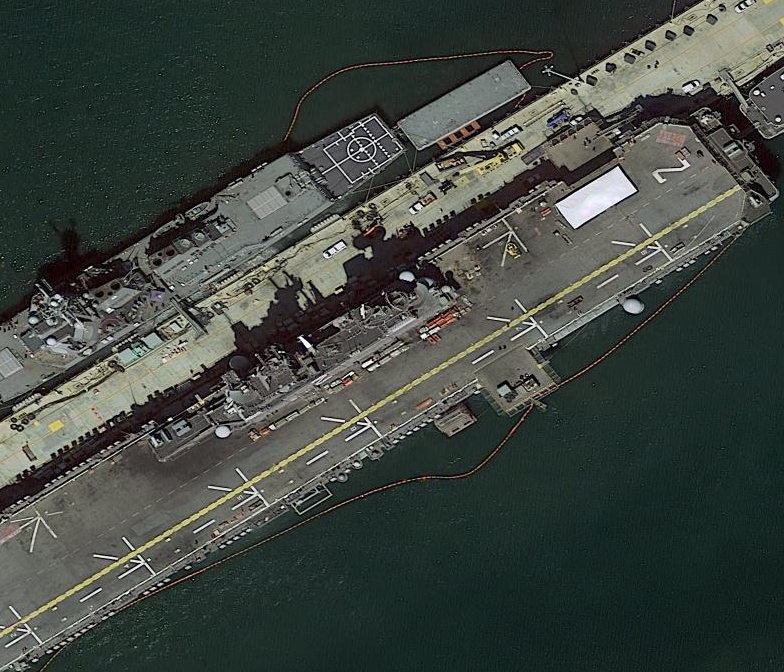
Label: Wasp-class_assault_ship